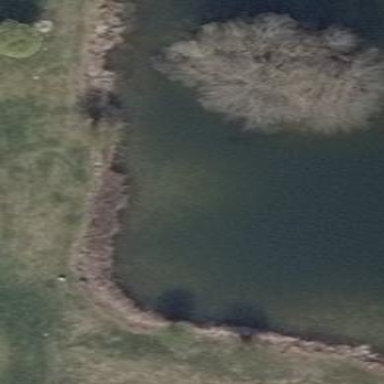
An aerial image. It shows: Lateral water hazard in golf course.